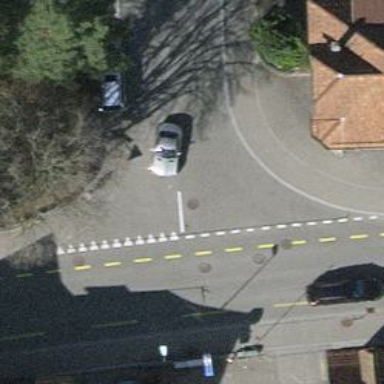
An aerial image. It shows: Kerb serving as barrier.